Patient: sex F, age 48
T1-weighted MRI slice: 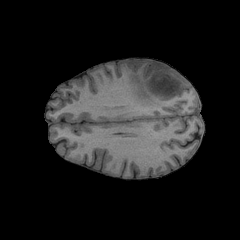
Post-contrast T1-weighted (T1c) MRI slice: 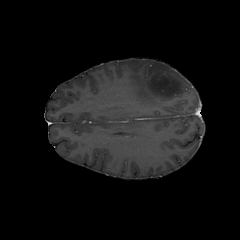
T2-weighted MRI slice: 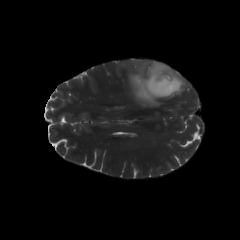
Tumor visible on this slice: yes
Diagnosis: Astrocytoma, IDH-mutant
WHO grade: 3